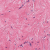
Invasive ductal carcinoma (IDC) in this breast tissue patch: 0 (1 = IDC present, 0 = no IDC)